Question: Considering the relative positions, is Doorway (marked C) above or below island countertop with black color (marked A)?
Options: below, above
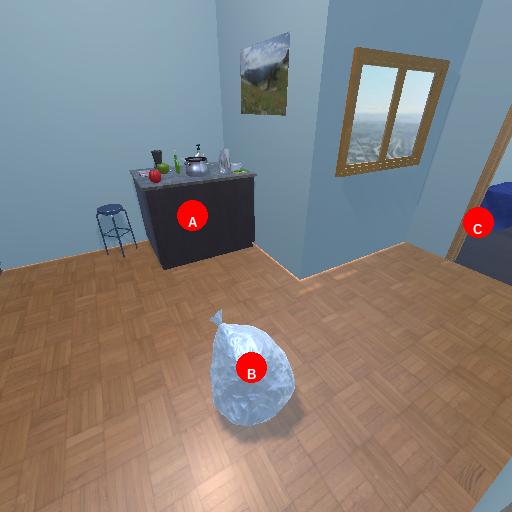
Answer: below